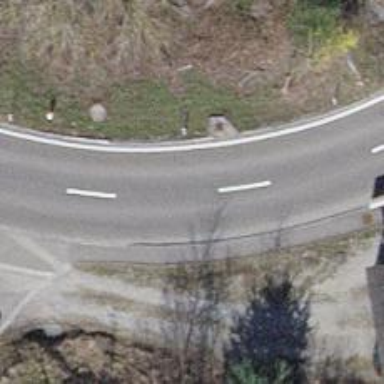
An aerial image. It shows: Asphalt road classified as tertiary.